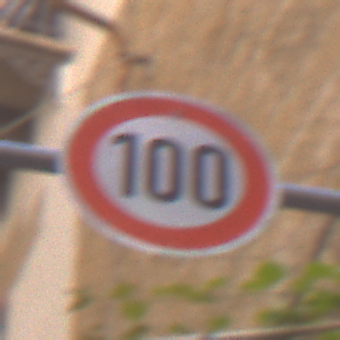
Verkehrszeichen: Geschwindigkeit100
Umgebung: Outdoor, Urban
Tageszeit: MorningAfternoon
Wetter: Clear
Licht: Natural
Jahreszeit: NotSpecified
Kontrast: LowContrast